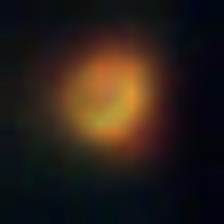
Taxon: NanoPlankton
Group: Other